Interaction volume radius: 5 \u00c5
Interaction volume height: 15 \u00c5
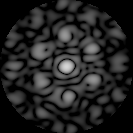
Disorder parameter: 0.6498